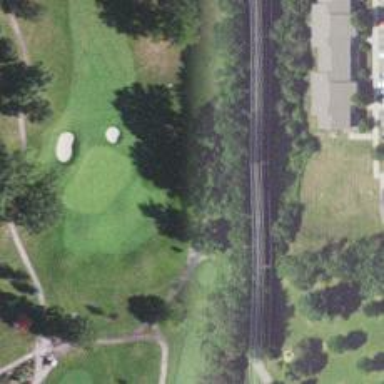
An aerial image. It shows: Service road designated as golf cart path.